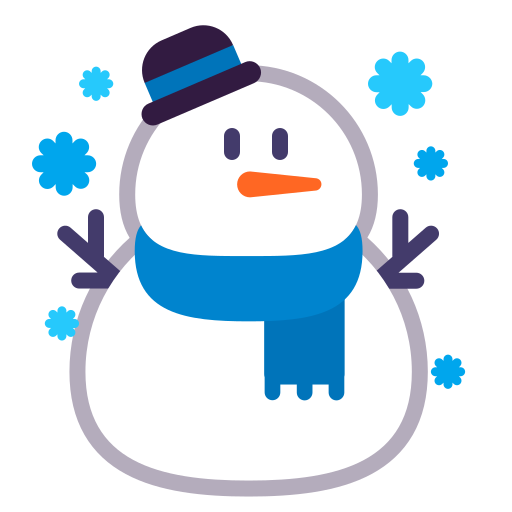
snowman flat